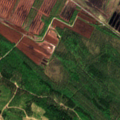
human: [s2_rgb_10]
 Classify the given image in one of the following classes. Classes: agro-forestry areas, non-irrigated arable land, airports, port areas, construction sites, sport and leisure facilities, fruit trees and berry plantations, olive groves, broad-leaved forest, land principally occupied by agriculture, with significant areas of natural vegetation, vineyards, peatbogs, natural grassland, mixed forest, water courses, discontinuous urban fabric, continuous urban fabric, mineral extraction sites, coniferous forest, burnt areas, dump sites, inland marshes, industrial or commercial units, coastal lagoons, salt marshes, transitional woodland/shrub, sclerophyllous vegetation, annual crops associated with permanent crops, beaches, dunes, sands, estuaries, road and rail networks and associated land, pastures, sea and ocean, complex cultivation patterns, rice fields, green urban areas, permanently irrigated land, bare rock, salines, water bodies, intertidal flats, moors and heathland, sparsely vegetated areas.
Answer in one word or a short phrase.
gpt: coniferous forest, mixed forest, transitional woodland/shrub, peatbogs